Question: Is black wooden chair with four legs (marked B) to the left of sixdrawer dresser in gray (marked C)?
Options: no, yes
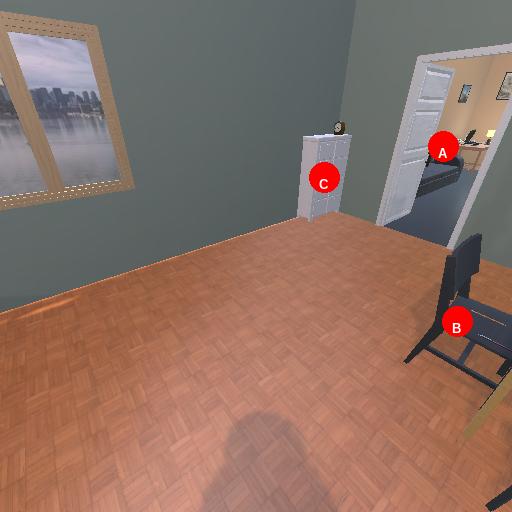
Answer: no